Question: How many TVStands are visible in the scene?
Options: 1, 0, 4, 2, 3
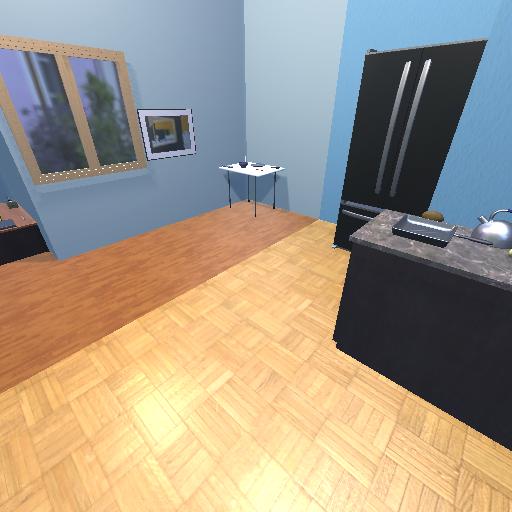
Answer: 1